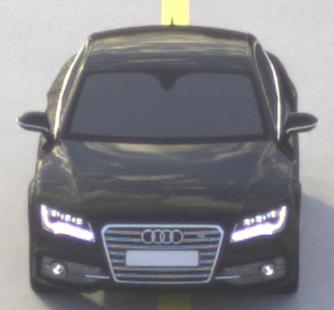
Make: Audi
Model: S7 Sportback cod
Detailed model: S7 (4G) Sportback
Model produced from: 2012/06
Model produced until: 2014/05
Doors: 5
Color: black
Road condition: dry road
Daytime: morning or afternoon
Contrast: medium contrast